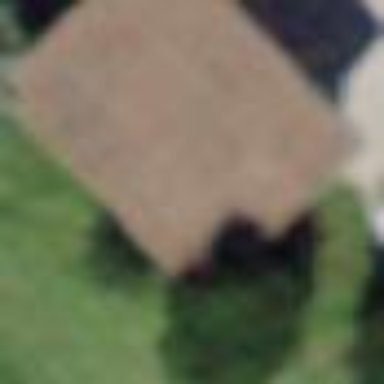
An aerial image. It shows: Shed building.